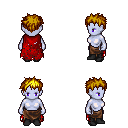
a pixel art fantasy rpg character, female body template, dark elf, purple skin, red tattered cape, robe skirt, blonde bedhead hairstyle, black shoes, four views (front, back, left, right), 2x2 character sprite sheet, small pixel art, hard edges, no anti-aliasing